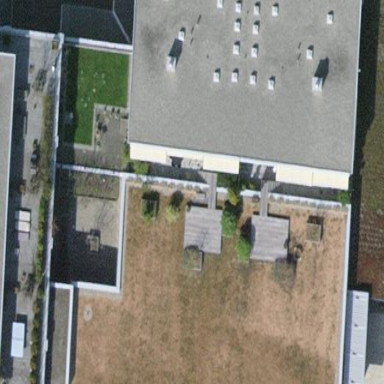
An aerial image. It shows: Commercial building.